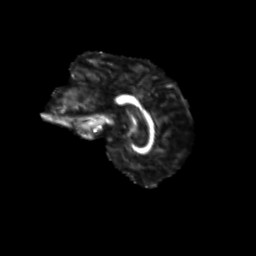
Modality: FA
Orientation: sagittal
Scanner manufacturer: siemens
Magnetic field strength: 3 T
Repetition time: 9.2 s
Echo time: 0.084 s